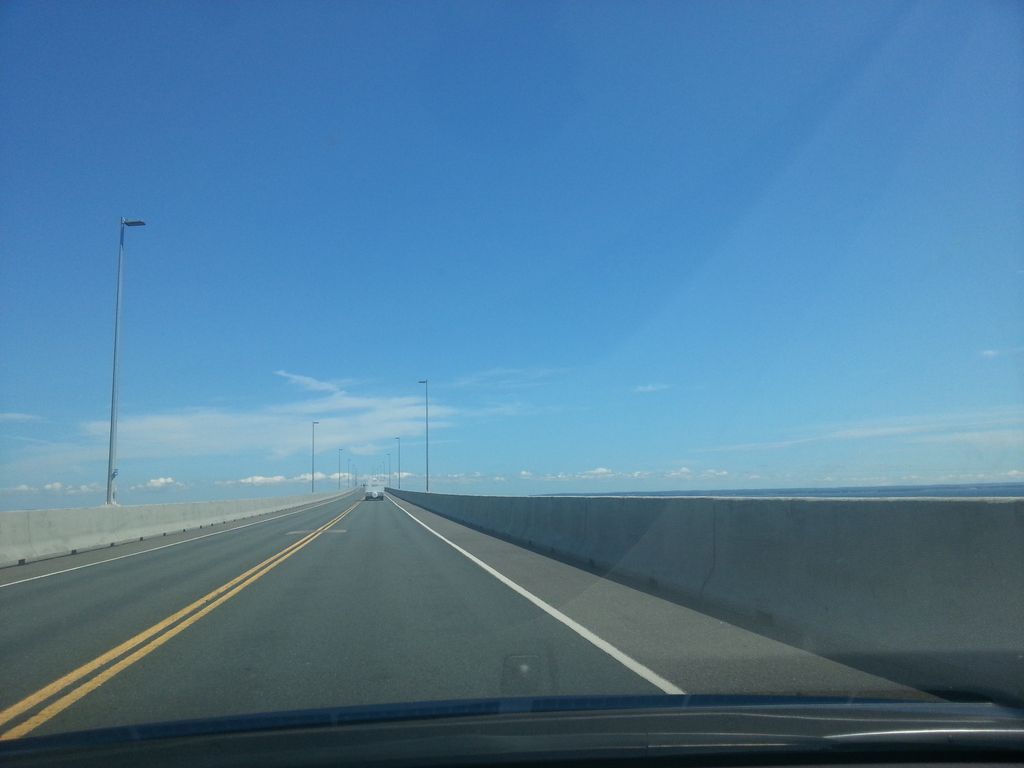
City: charlottetown